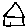
Label: house